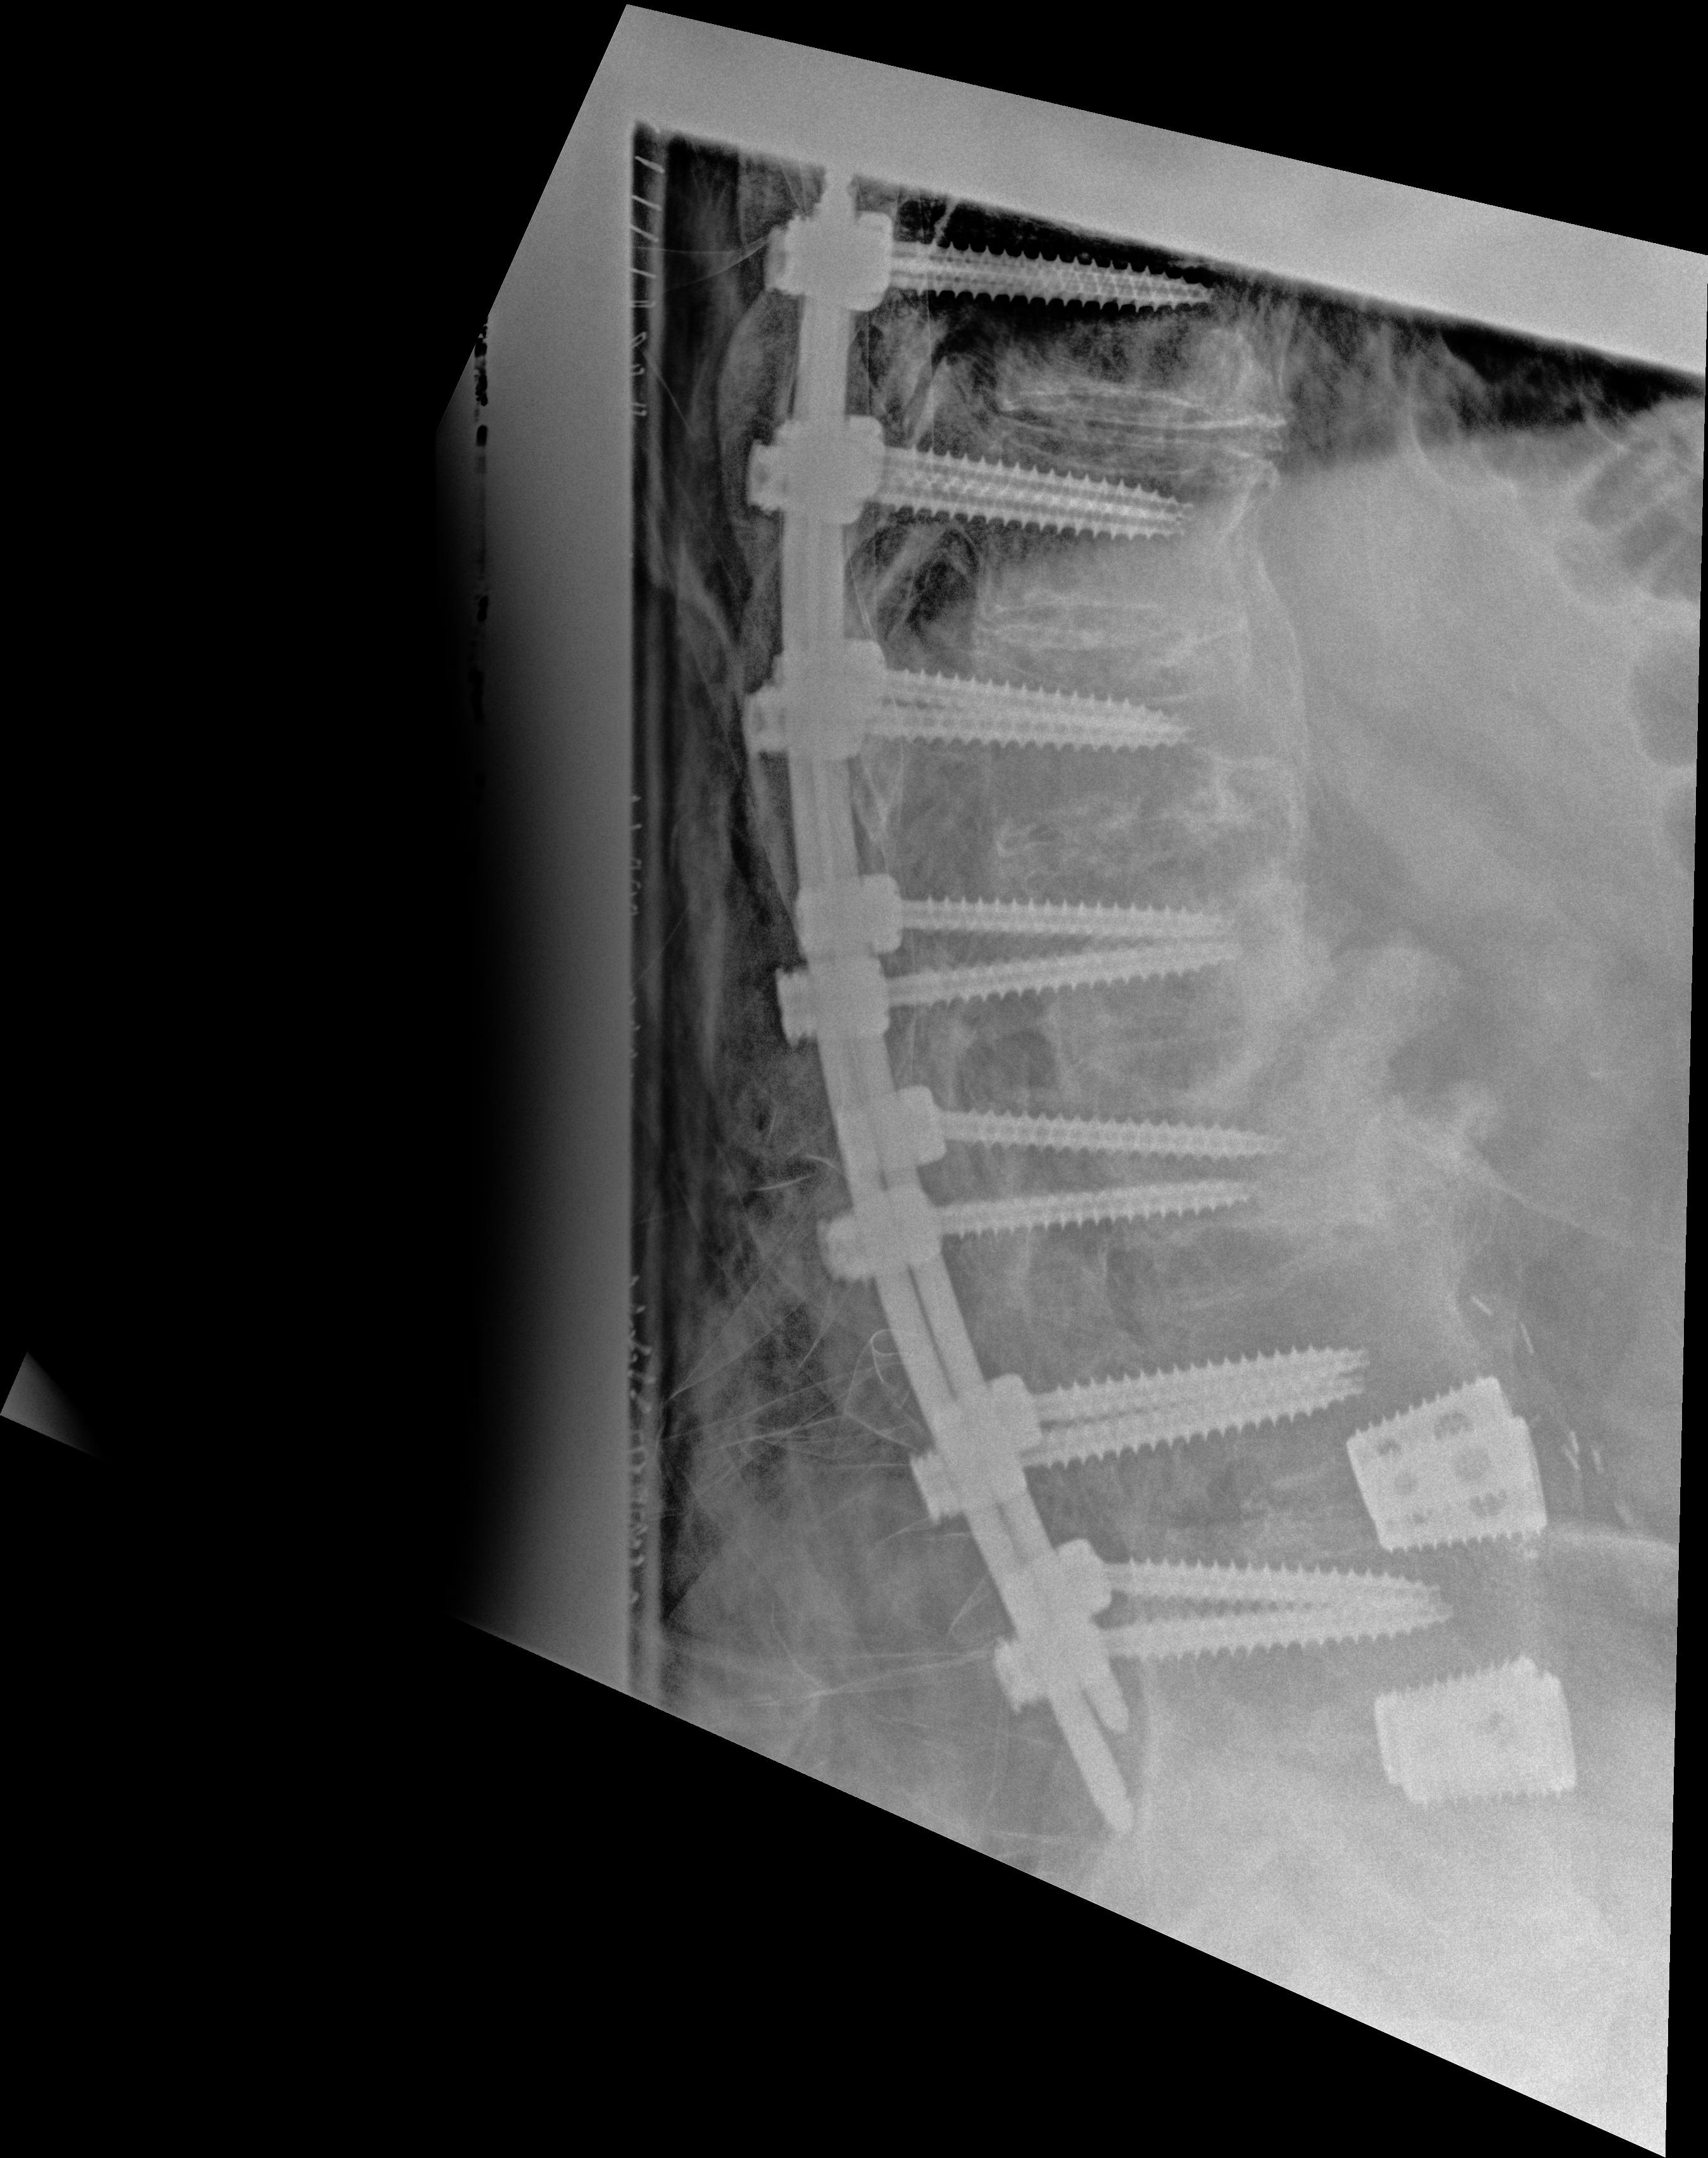
View: LATERAL
Implant manufacturer: nuvasive reline